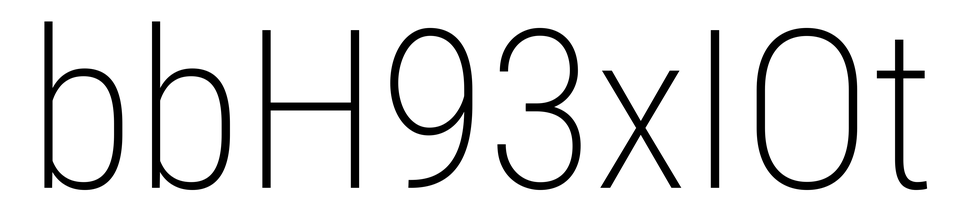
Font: Roboto_Condensed_ExtraLight